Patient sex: M
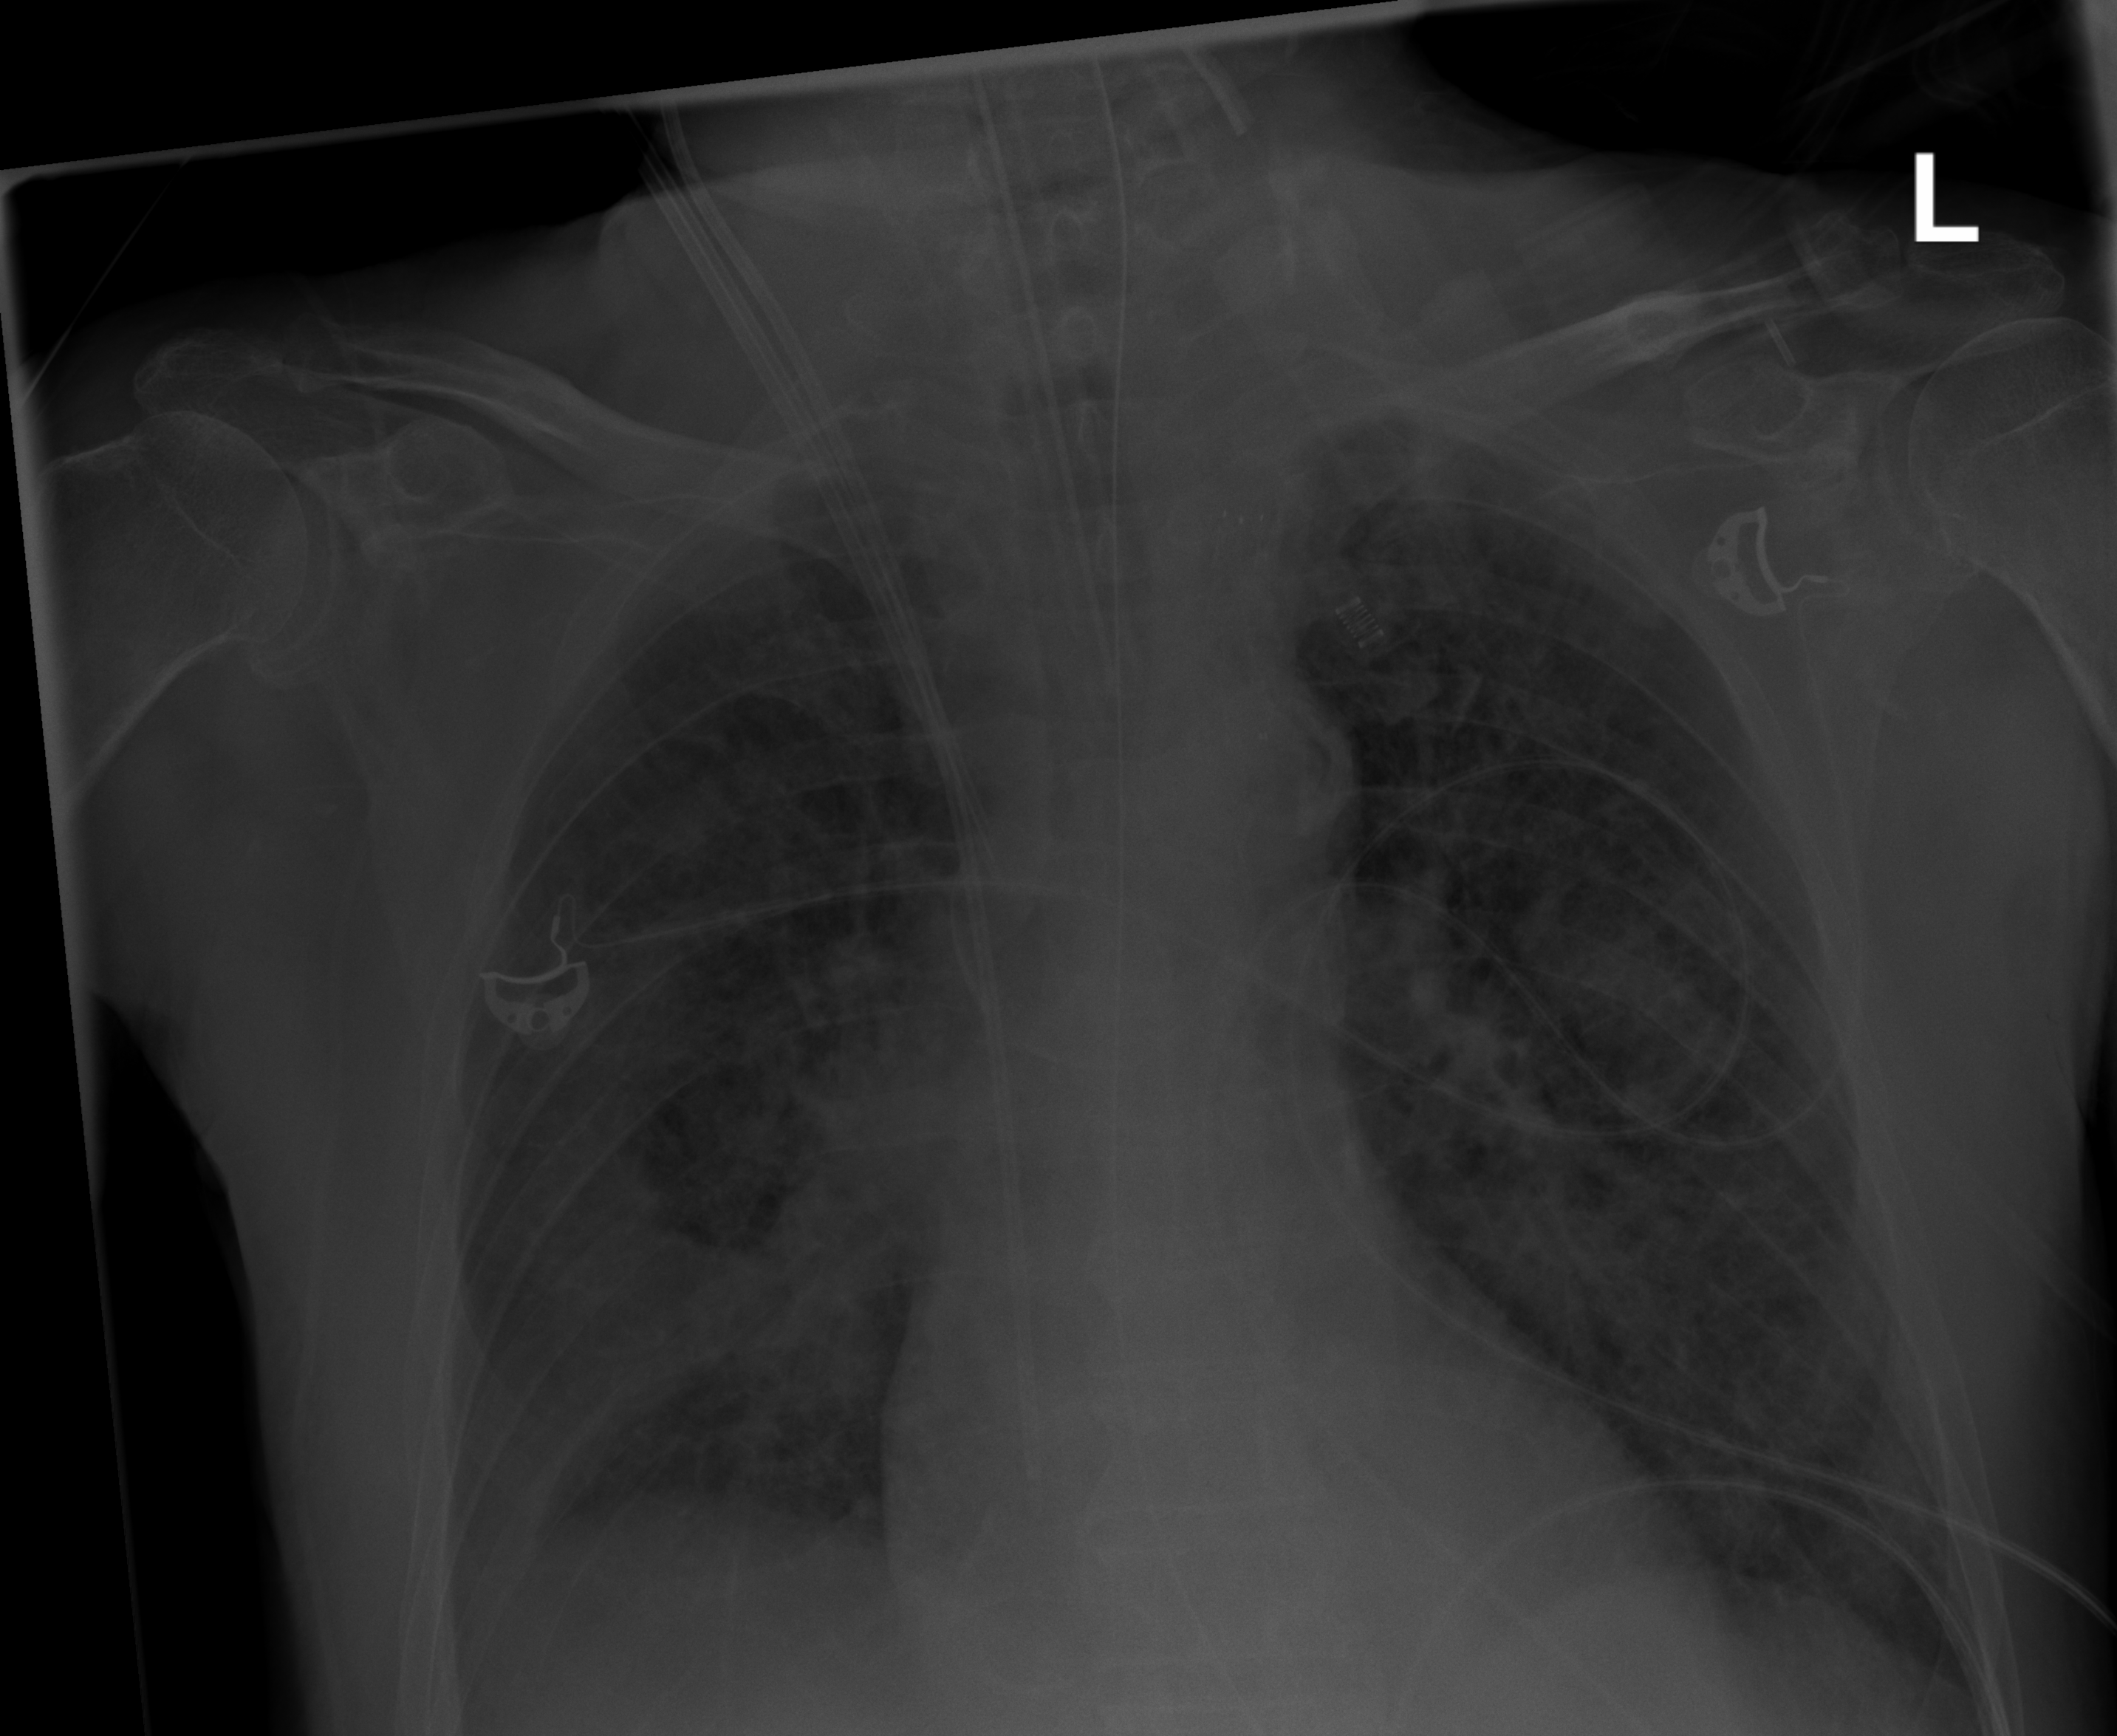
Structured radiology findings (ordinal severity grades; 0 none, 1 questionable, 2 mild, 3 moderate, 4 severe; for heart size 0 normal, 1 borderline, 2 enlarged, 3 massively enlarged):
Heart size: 0
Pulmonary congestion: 2
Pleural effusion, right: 2
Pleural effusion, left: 1
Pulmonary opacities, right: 3
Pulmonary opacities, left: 2
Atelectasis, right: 2
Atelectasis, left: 2